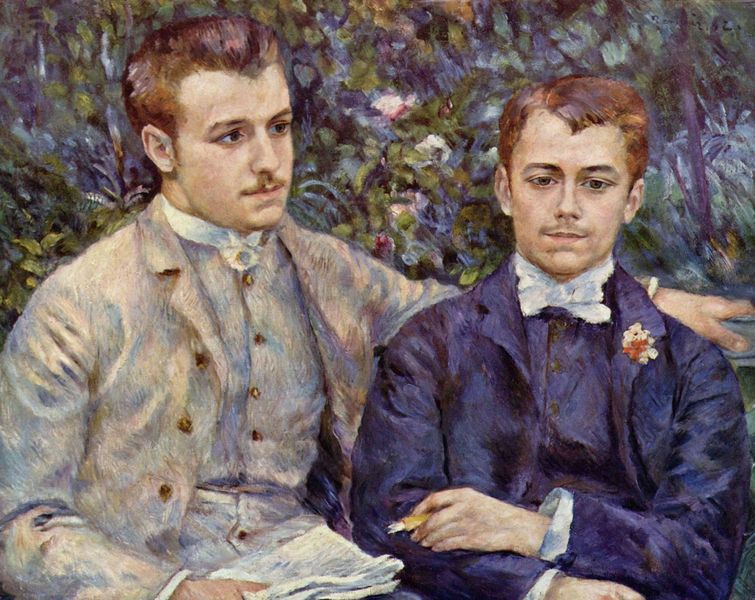
Titel: Porträt des Charles und Georges Durand-Ruel
Künstler: Pierre Auguste Renoir
Standort: Paris
Institution: Collection Durand-Ruel
Schlagwörter: baum, blau, blätter, gemälde, hand, mann, schatten, weiß, aquarell, bäume, grün, impressionismus, menschen, sitzen, blume, blumen, braun, bunt, finger, frankreich, grau, haar, hell, hintergrund, licht, mund, männer, nase, ohr, renoir, blick, blüten, park, rosen, rot, beige, expressionismus, herren, malerei, schleife, anzug, anzüge, bart, bärte, hemd, jacke, jung, schnurrbart, arm, augen, blicke, falten, gesicht, kragen, bildnis, hände, portrait, porträt, öl, natur, strauch, busch, gebüsch, sonne, gold, haare, halbfigur, sitzend, vater, blatt, pflanze, pflanzen, knopf, ohren, garten, sommer, liebe, papier, zwei, jungen, farben, leer, farbe, lila, violett, bank, romantik, frack, schnäuzer, duktus, tapete, draussen, krawatte, monet, rauchen, zigarre, ernst, knopfloch, pupillen, manet, lichteinfall, impressionisten, junge, knöpfe, fliege, revers, sakko, schnauzer, jacket, weste, flieder, doppelbildnis, doppelportrait, doppelporträt, eng, knabe, buch, zettel, gemalt, zeitung, strich, gentlemen, abzeichen, koteletten, pinsel, stift, geheimratsecken, ohrmuschel, weß, schwul, zigarette, brief, raucher, binder, plein air, balu, oberlippenbart, freundschaft, brüder, westen, lil, sohn, getupft, matisse, sorgen, august, schnurrbärte, avantgarde, pfalnze, tupftechnik, bärtchen, freunde, nebeneinander, gartenszene, füller, changieren, flaum, ram, vertraut, renoire, homo, junge harren, junge maänner, schnazbart, schnöpfe, lippenbart, drama#, ##, junge mäbber, xx. jahrhundert, azg